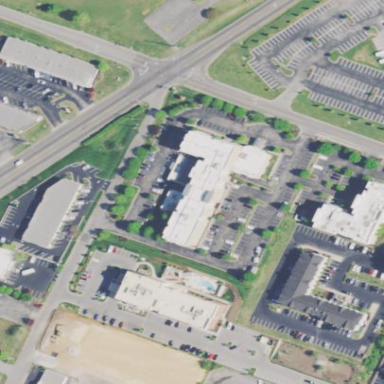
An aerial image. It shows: Hotel building.